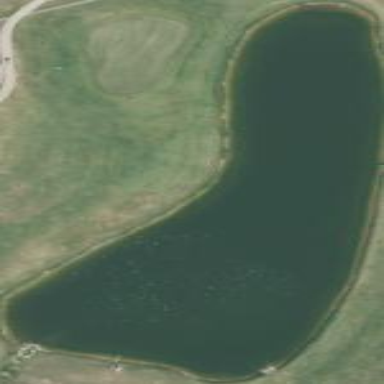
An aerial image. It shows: Picturesque scene of golf course with lateral water hazard.